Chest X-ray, PA view. Patient: 46 years old, sex M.
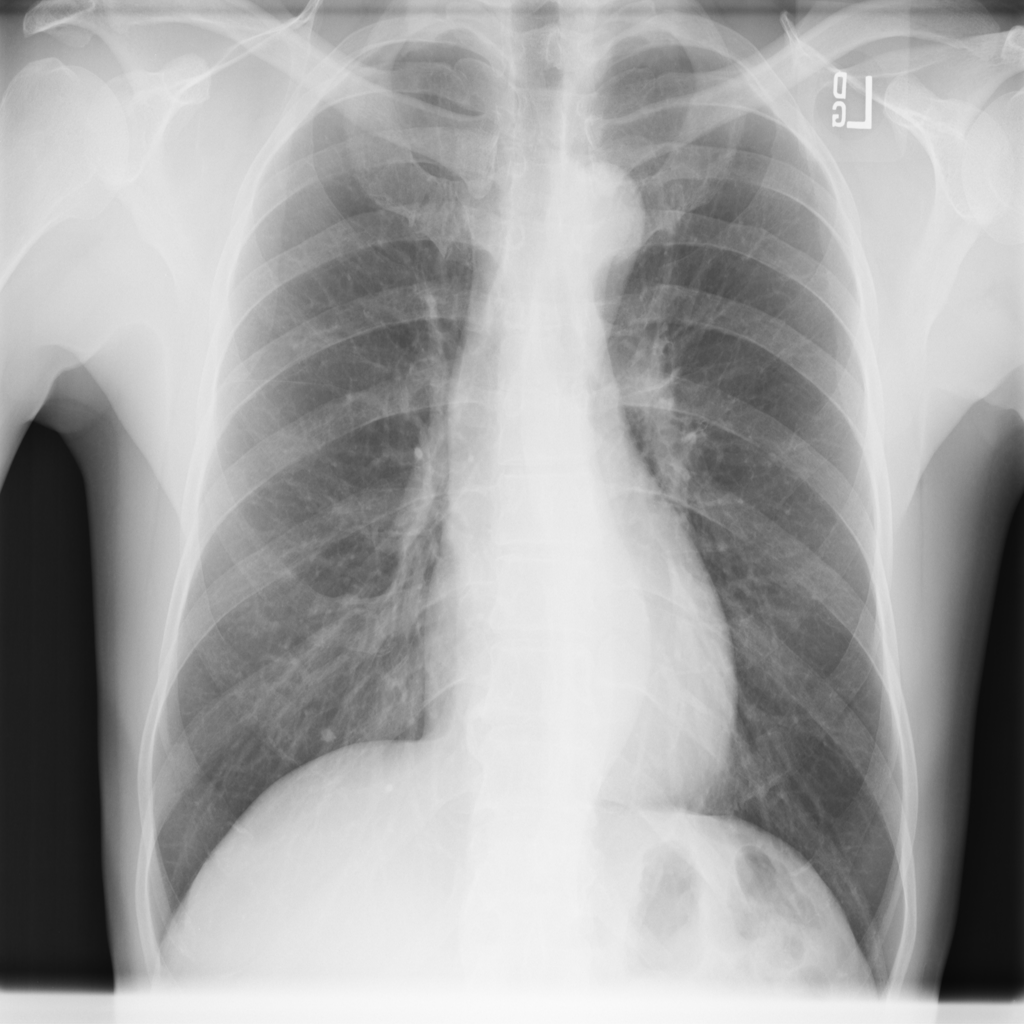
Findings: No Finding